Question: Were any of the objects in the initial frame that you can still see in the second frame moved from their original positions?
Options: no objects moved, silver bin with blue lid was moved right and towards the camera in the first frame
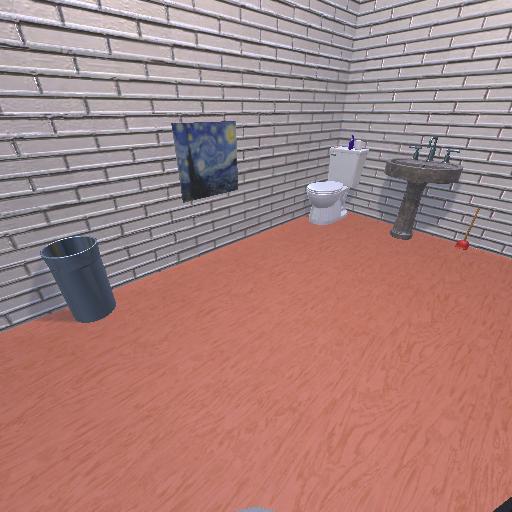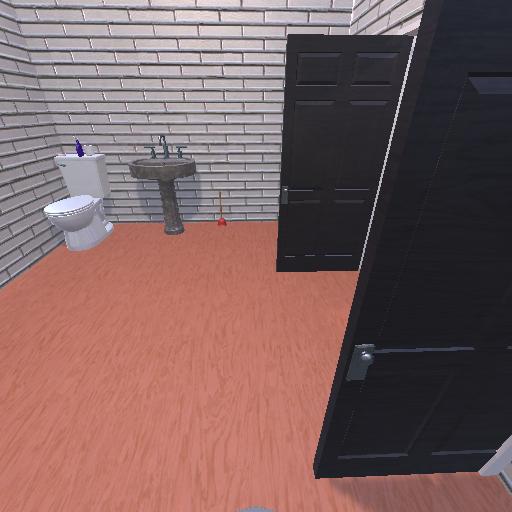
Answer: no objects moved